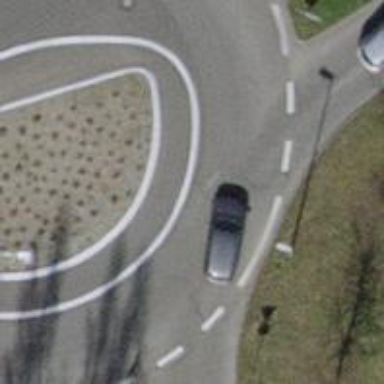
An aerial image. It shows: Asphalt road in residential area leading to roundabout.